Question: First I am really new to .NET framework and all stuff around. What I want to do is to build my admin part for my n-tiers MVC4 App where security is dealt with SimpleMembership. (the default)
Regarding the standard MVC4 template and in order to create my GetAllUsers method, I have decided to create my membership entities (UserProfile, Membership, OAuthMembership and Roles) in my domain project with EF reverse engineer code first tool and generating my context and my repositories with T4 template for my DAL project.
I am surprised that the Membership Table is not linked with the UserProfile (as you can see in the schema) and I would be really pleased to know why (? first question)

In a console "test" app, (the final goal is to create a gridview where I can have Membership Table and UserProfile Table Infos linked together) there is the method I create in order to get shared Membership and UserProfile info for my users (my service project is not set yet).
Is this the correct way to do it? (second question)
'''
private static void GetAllUsers()
{
using (var MembershipRepository = new MembershipRepository())
{
var i = 1;
foreach (var member in MembershipRepository.All)
{
Console.Write("{0}: {1} ", i, member.UserId);
using (var UserProfileRepository = new UserProfileRepository())
{
Console.WriteLine("{0}", UserProfileRepository.Find(member.UserId).UserName);
}
i += 1;
}
}
WaitConsole();
}
'''
(note: I didn't use UnitOfWork and IoC yet but I plan to do it)
Thanks a lot to know if I am on the right track.
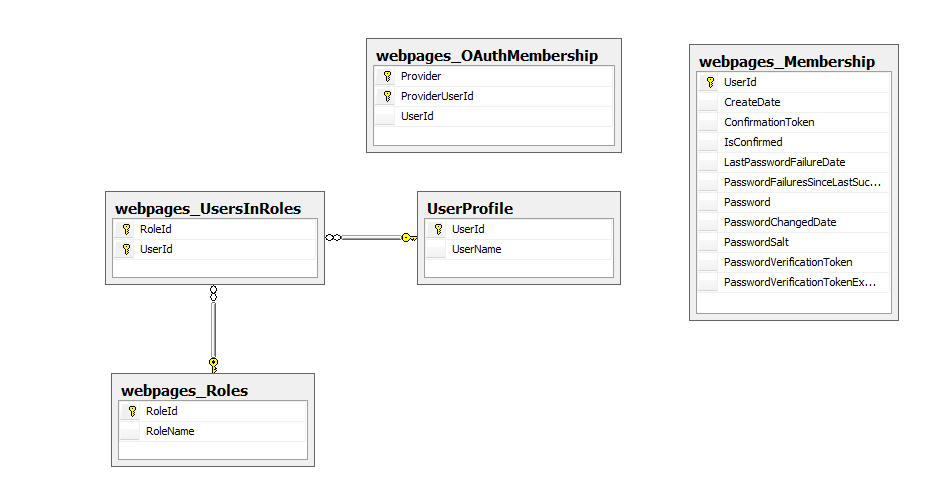
Answer: I really suggest that you don't use the default membership schema. It's poorly designed and you don't need most of the data in there. Rather make your own DB and define your own Membership and Role providers as it seems fit to you.
Have a look at my previous answer: <URL>